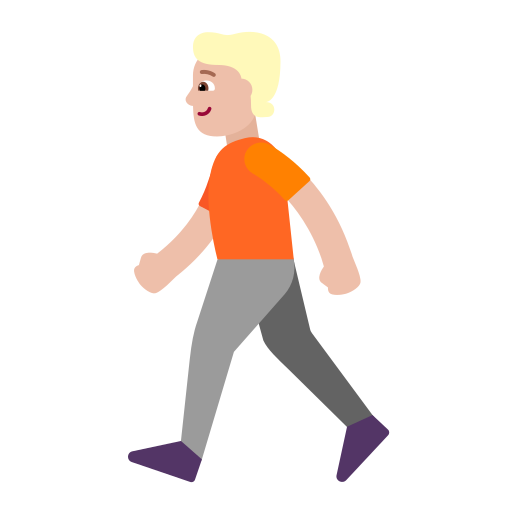
person walking flat  light